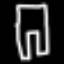
Label: pants